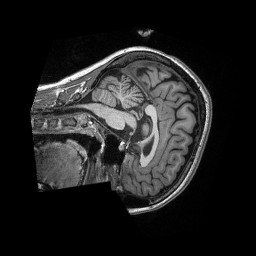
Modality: T1w
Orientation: sagittal
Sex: female